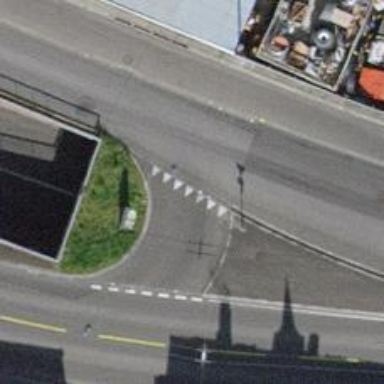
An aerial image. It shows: Secondary link road with asphalt surface and no sidewalk.